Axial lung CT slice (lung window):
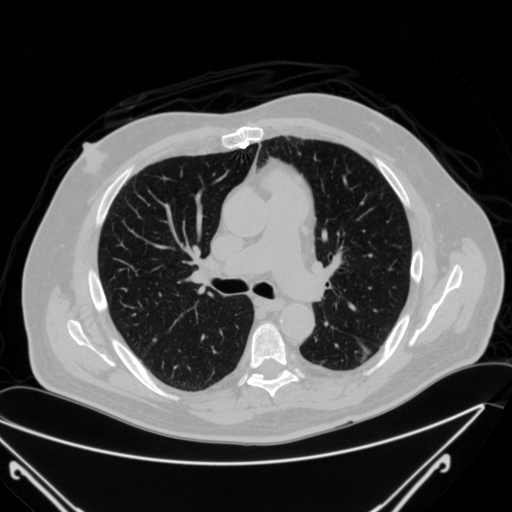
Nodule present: yes
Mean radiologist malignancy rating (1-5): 1